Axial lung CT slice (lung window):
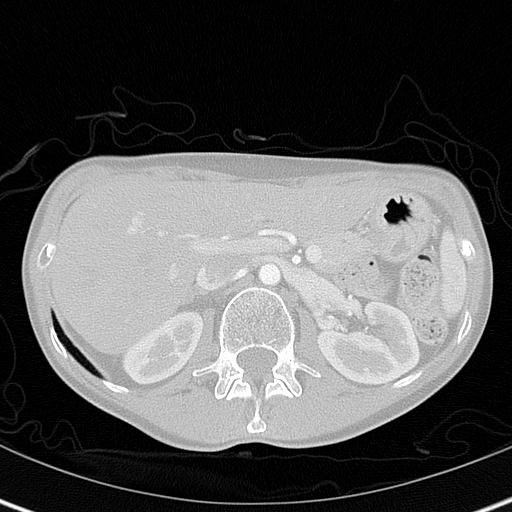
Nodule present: no